Interaction volume radius: 5 \u00c5
Interaction volume height: 30 \u00c5
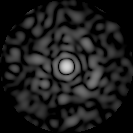
Disorder parameter: 0.8212